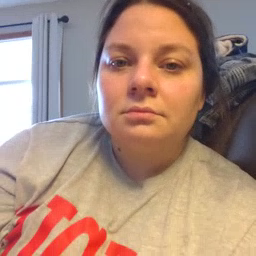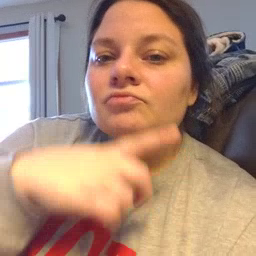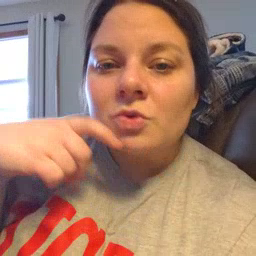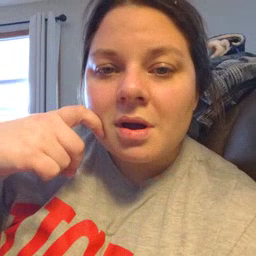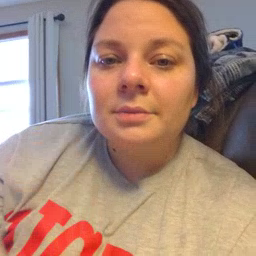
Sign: dry